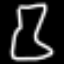
Label: hourglass